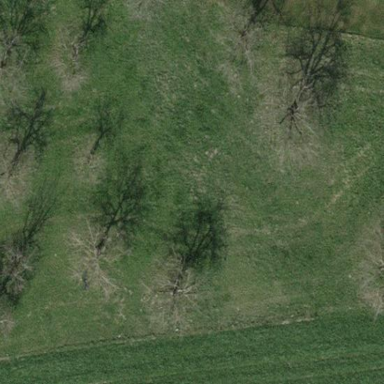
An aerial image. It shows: Orchard.